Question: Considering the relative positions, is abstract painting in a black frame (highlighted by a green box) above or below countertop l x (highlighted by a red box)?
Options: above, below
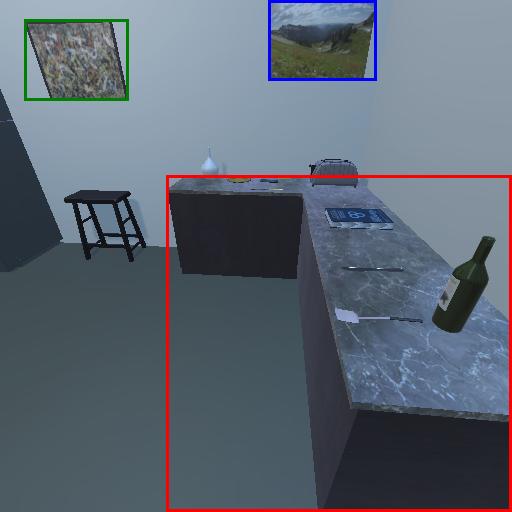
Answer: above